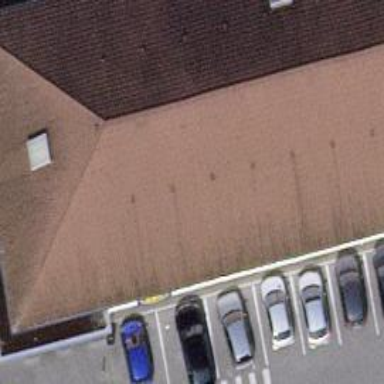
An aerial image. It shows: Supermarket.